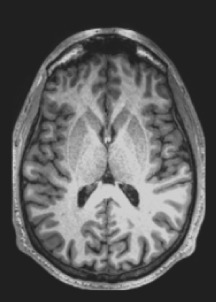
Label: notumor